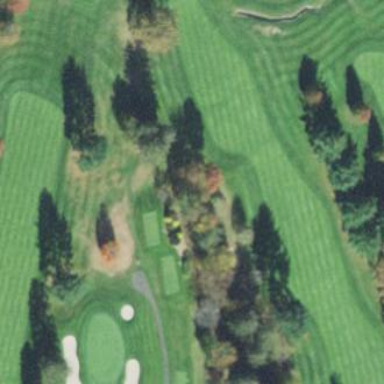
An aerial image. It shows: Grassy area designated as golf fairway.